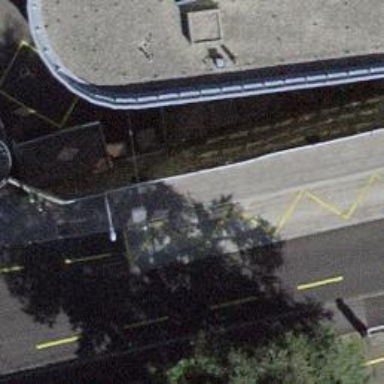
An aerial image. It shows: Bus stop with platform for public transport.